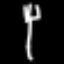
Label: fork